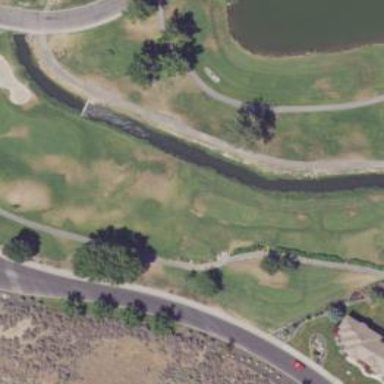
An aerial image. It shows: Golf tee.